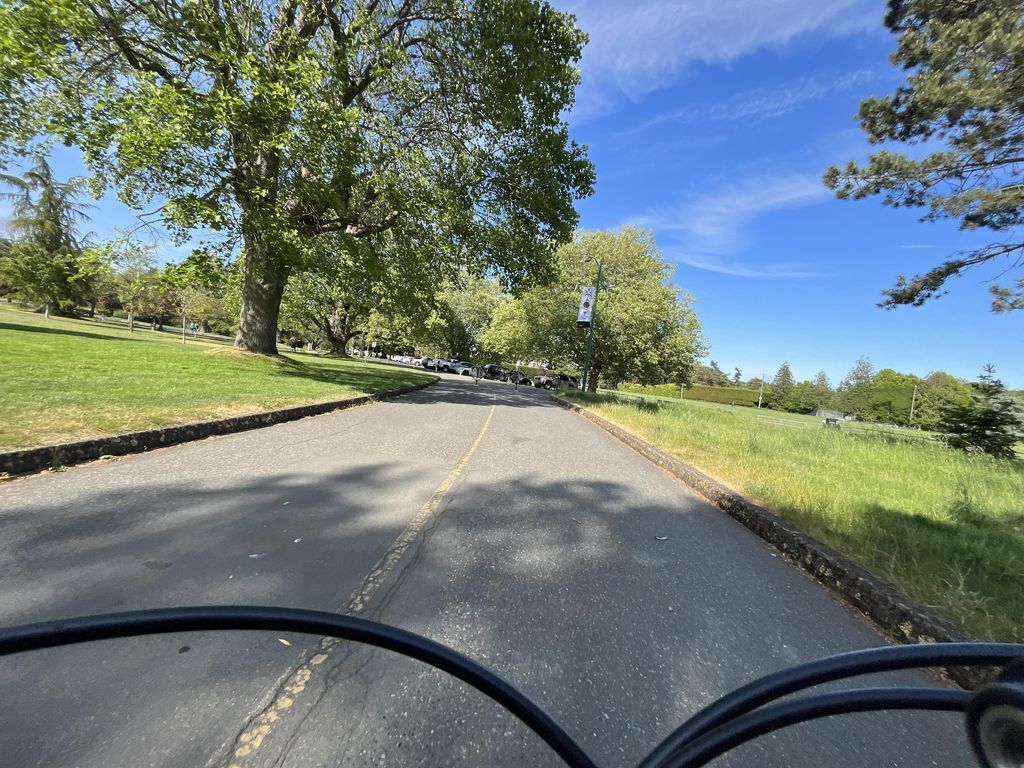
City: victoria